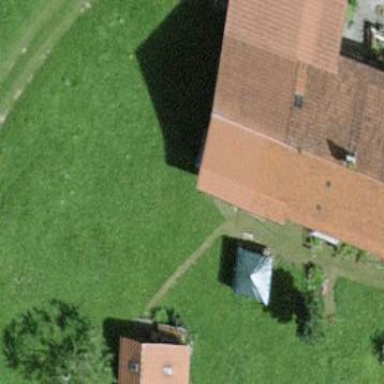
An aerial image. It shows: Farm building.